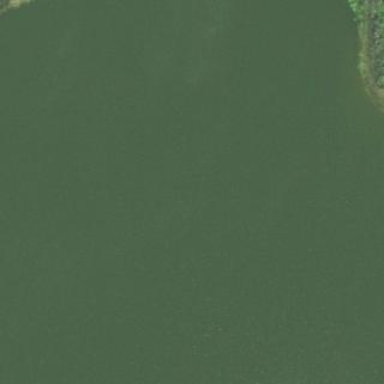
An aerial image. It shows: Beautiful lake surrounded by nature.